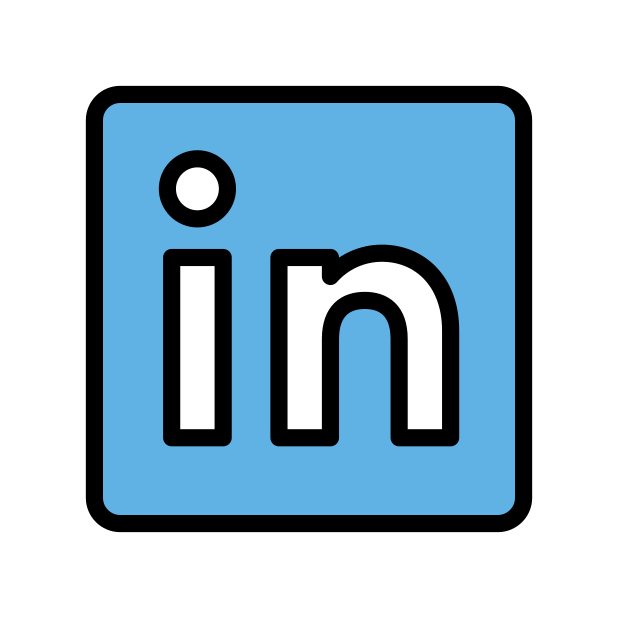
linkedin